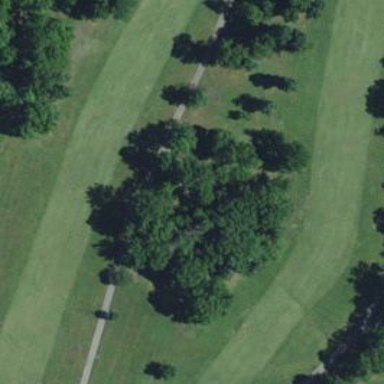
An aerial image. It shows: Golf fairway surrounded by grass.